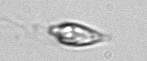
Label: Oxytoxum